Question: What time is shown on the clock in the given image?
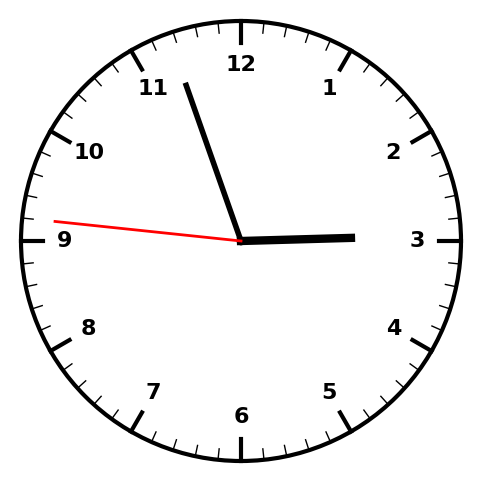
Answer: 02:56:46